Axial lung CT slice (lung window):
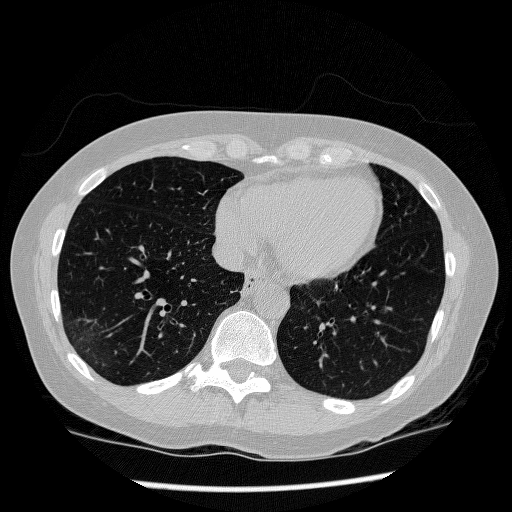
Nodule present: no